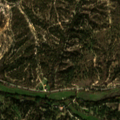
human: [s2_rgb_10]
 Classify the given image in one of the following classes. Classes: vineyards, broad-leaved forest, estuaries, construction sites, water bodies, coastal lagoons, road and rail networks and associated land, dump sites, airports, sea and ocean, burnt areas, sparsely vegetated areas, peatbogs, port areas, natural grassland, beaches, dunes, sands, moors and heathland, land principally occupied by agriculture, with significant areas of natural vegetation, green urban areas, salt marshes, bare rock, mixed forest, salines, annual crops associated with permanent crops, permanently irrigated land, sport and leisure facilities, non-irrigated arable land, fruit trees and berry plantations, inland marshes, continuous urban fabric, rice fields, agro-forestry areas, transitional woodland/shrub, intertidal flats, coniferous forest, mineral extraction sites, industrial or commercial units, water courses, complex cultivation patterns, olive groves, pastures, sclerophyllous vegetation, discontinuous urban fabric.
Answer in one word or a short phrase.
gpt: permanently irrigated land, agro-forestry areas, broad-leaved forest